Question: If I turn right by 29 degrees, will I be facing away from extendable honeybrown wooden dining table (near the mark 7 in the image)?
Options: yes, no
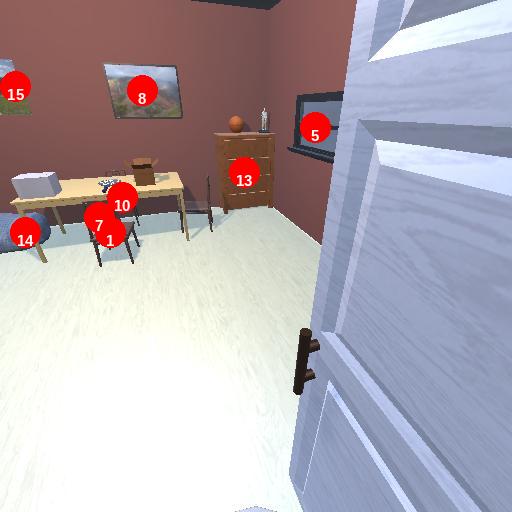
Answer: yes